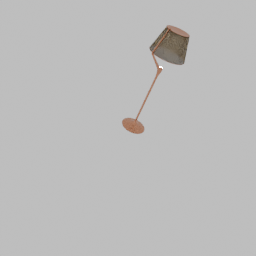
Label: lighting